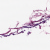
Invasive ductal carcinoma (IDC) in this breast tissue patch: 0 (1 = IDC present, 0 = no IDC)